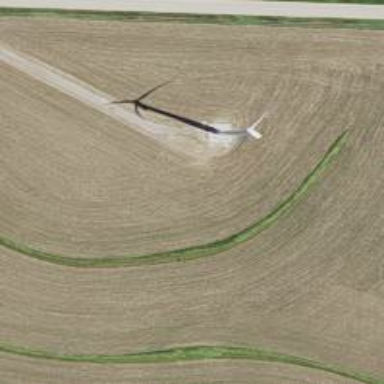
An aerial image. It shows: Wind power generator.